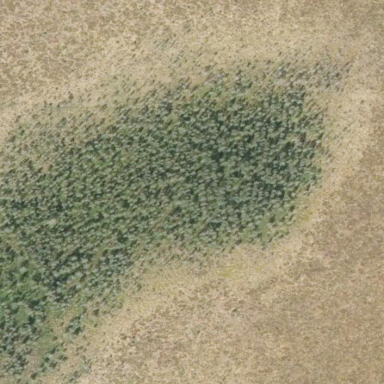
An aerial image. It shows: Needle-leaved woodland.